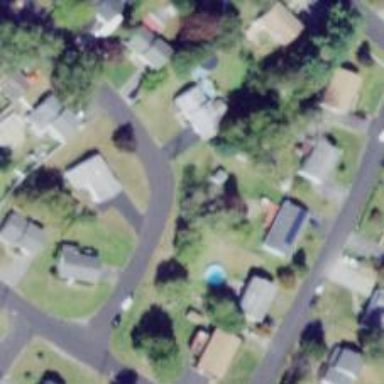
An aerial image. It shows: Neighborhood.